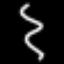
Label: squiggle